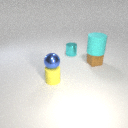
small yellow rubber cylinder below small blue metal sphere